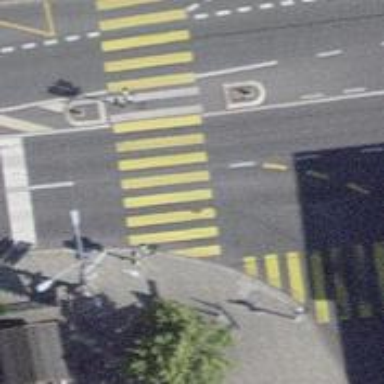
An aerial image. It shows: Kerb barrier.